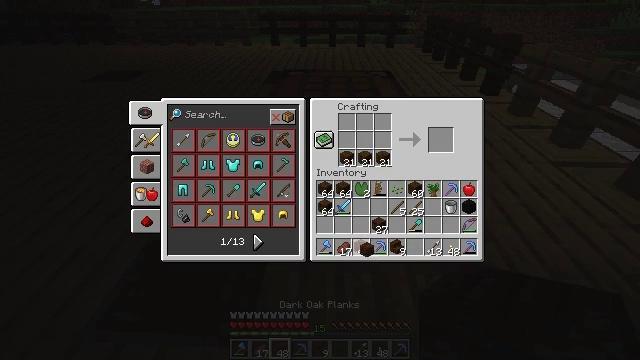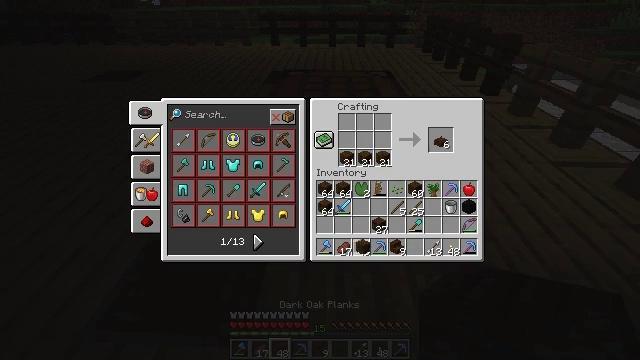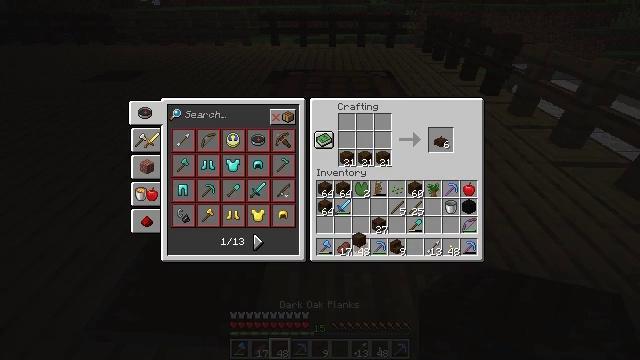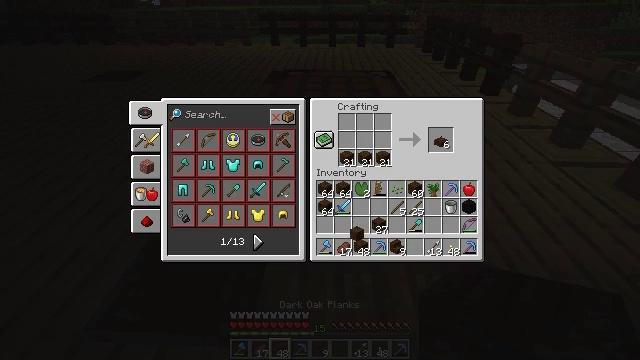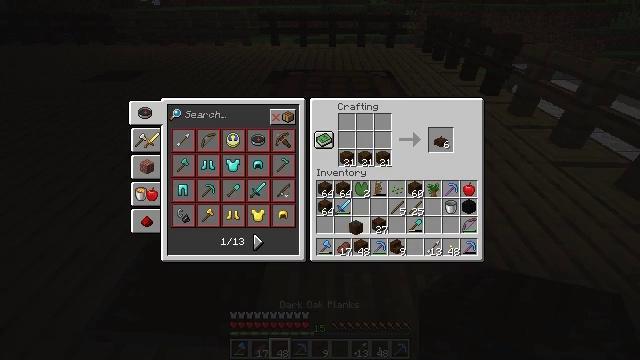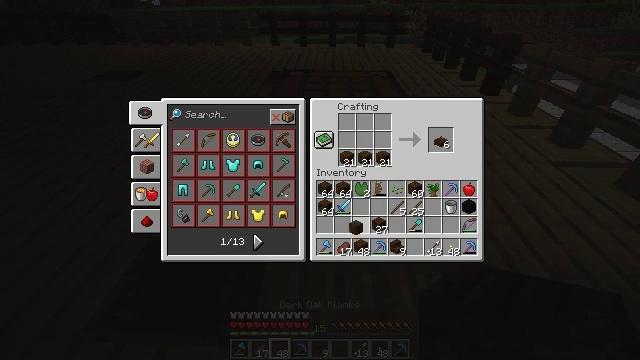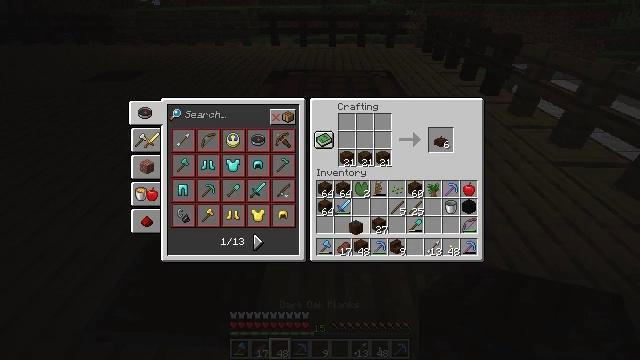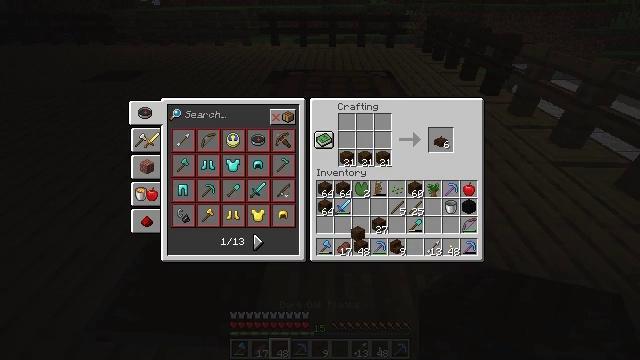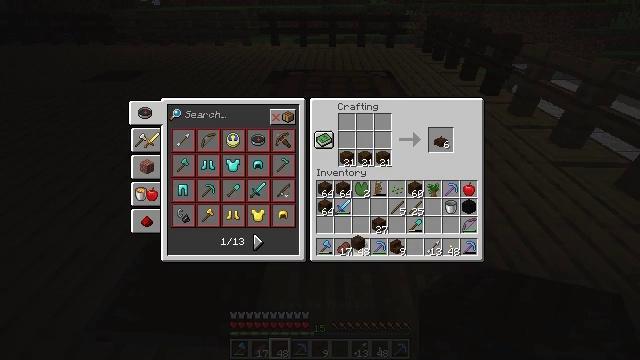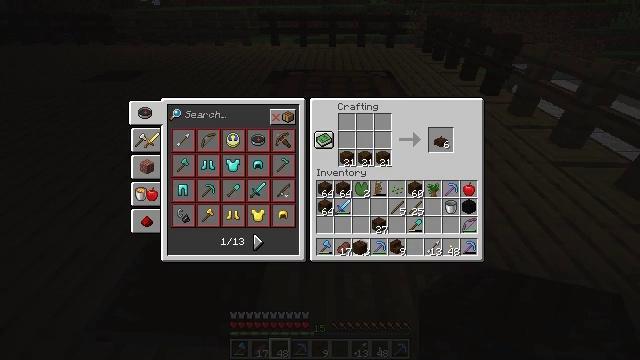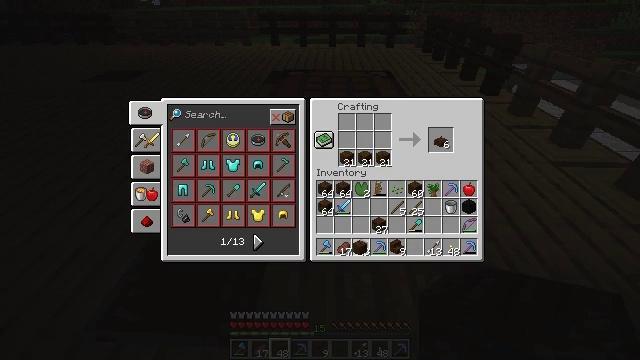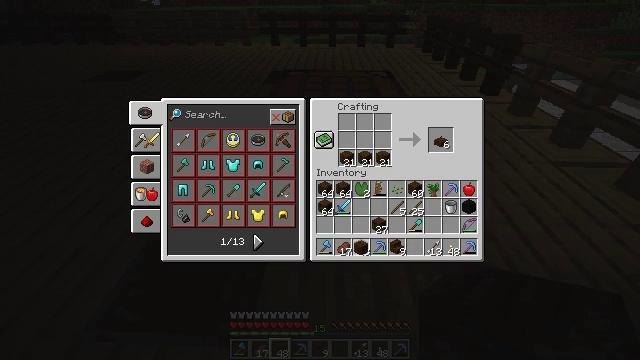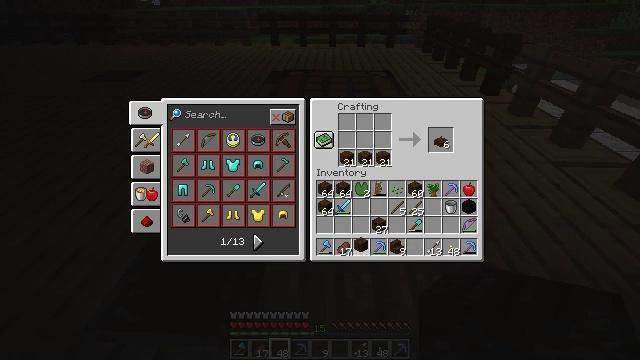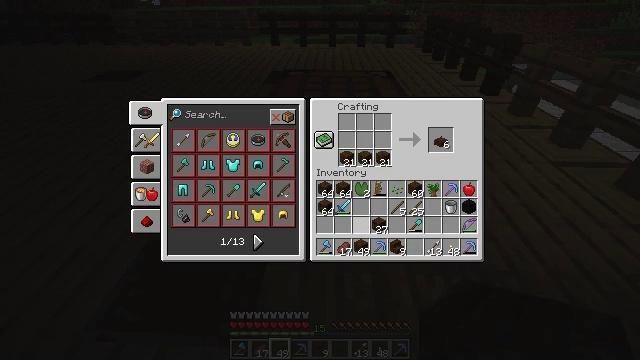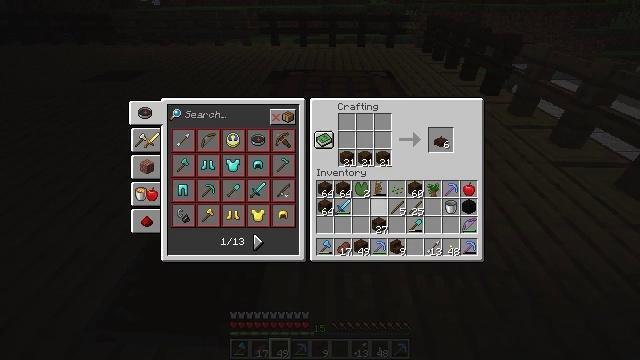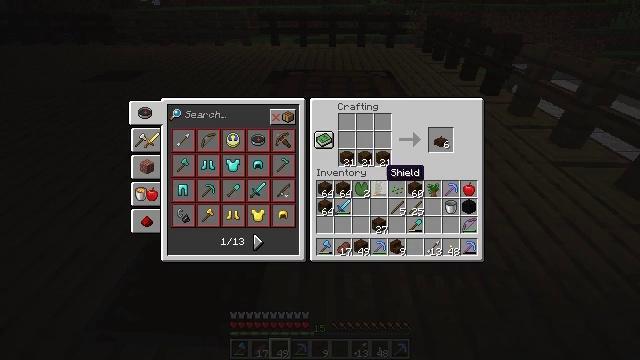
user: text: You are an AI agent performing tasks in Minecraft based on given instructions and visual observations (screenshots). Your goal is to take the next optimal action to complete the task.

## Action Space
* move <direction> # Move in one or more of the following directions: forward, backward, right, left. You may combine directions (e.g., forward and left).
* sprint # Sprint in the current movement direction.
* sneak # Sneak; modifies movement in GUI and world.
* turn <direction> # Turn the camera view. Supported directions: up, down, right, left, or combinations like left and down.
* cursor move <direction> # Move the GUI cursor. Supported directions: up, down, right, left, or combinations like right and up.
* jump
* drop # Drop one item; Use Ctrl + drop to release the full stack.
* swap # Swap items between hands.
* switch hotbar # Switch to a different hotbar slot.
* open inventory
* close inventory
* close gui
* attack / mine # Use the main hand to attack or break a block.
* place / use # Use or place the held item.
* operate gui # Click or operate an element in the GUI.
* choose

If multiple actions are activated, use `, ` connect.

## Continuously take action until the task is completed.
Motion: motion action
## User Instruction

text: Get dark oak slab by crafting with dark oak planks.
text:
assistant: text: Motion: no_op
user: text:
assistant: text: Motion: cursor move up
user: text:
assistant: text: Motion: no_op
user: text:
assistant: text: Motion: no_op
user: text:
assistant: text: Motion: operate gui
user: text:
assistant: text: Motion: operate gui
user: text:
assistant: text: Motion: no_op
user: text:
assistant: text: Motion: cursor move down
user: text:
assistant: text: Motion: no_op
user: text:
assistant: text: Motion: no_op
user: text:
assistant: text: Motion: operate gui
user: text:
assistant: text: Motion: operate gui
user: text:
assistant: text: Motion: cursor move up
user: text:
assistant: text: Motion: cursor move up
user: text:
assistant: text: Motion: cursor move up
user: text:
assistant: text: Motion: no_op
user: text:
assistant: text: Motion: cursor move up
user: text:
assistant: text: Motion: no_op
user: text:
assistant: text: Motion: no_op
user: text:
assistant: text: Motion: no_op
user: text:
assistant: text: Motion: cursor move down
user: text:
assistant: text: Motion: cursor move left and down
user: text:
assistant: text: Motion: no_op
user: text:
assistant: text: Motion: no_op
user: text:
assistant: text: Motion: cursor move up
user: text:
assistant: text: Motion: no_op
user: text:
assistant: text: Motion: operate gui
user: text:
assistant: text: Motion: operate gui
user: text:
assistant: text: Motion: operate gui
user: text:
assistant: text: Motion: cursor move right and up